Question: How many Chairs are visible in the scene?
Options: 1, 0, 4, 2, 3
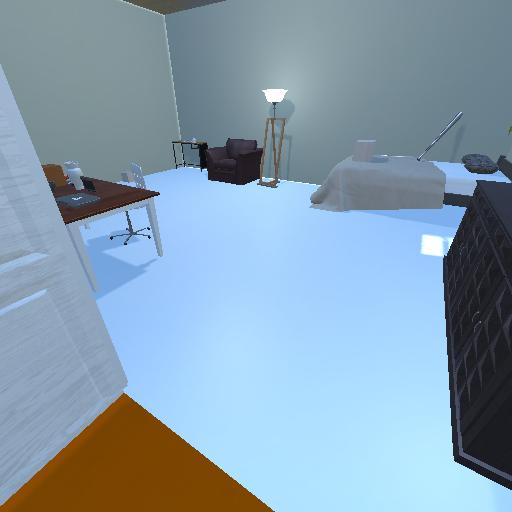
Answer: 1